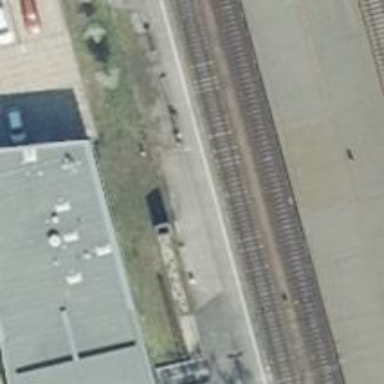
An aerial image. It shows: Public transport stop position along the railway.